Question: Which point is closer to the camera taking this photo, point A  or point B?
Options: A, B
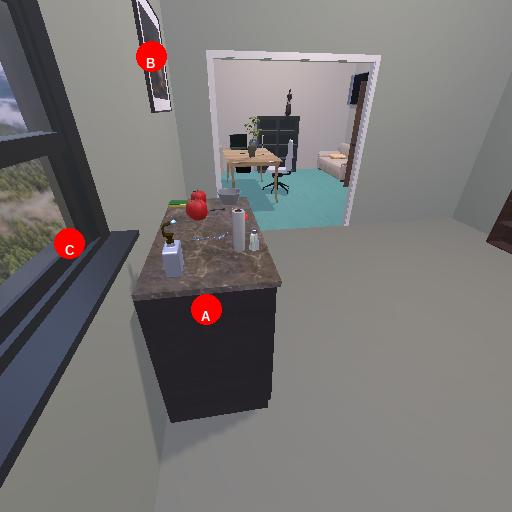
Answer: A